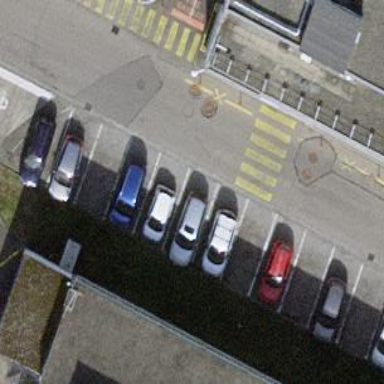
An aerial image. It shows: Street side parking area.